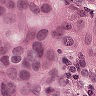
Metastatic tissue present: yes